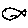
Label: fish